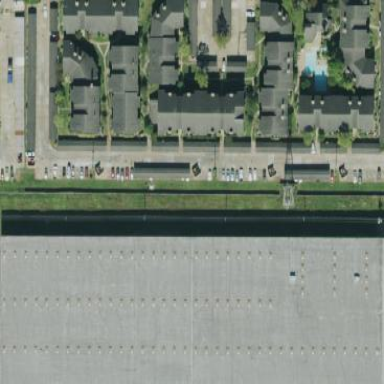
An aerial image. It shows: Warehouse.